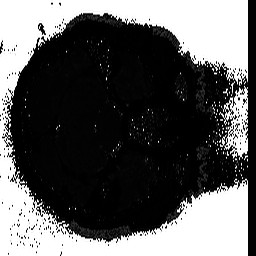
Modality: T2starmap
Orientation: axial
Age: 29
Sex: female
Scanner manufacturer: siemens
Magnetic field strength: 3 T
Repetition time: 0.043 s
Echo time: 0.00184 s